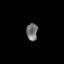
Tissue: skin
Cell type: Epithelial cells
Senescence score: 0.2616
Nuclear area (px): 193
Mean DAPI intensity: 113.192